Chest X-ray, PA view. Patient: 25 years old, sex M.
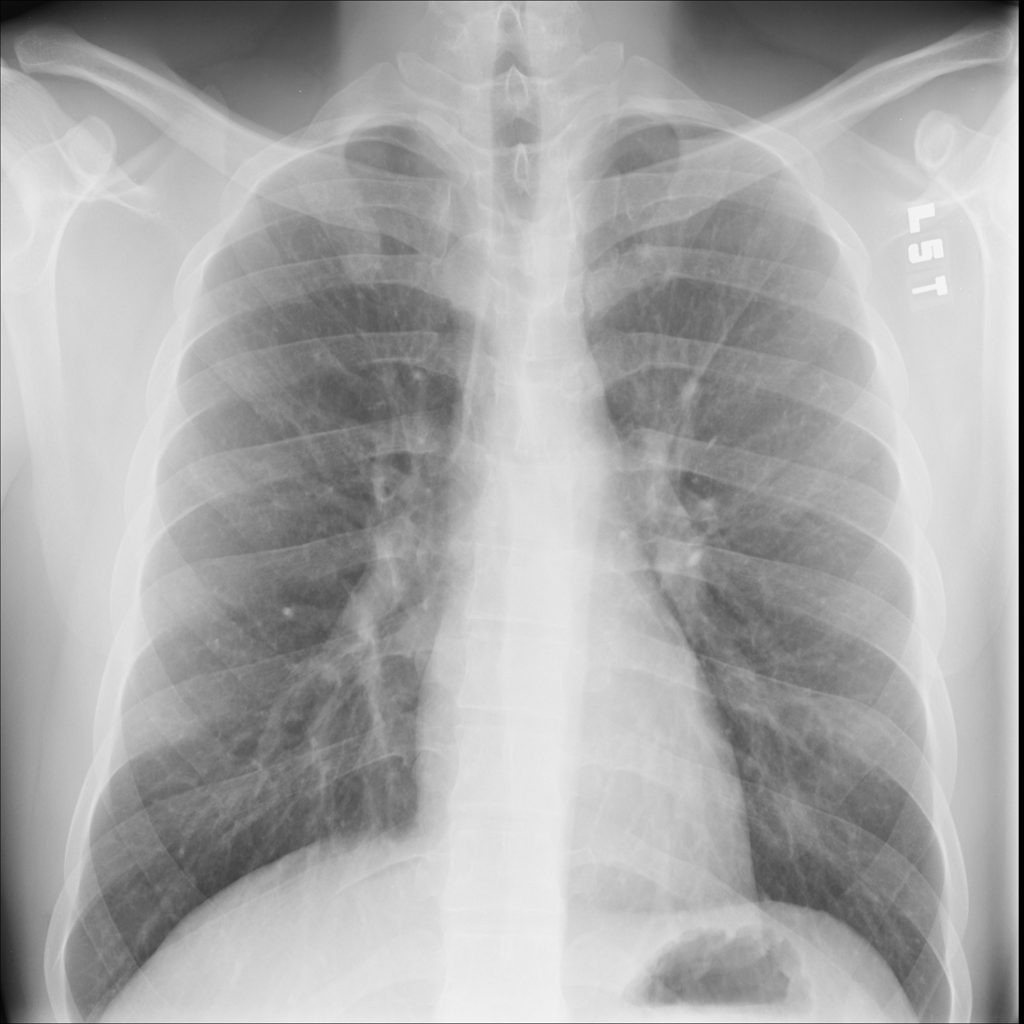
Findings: No Finding